Field crop: maize
Growth stage: 2
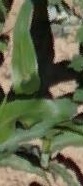
Species: maize